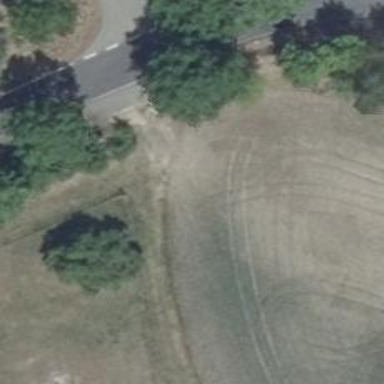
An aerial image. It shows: Dirt track road with grade 4 tracktype.